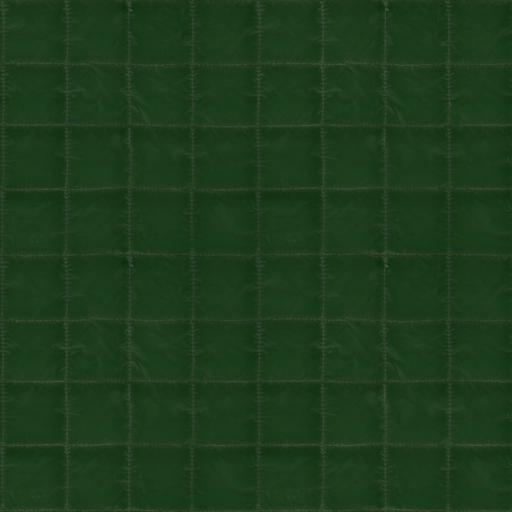
Tags: fabric green polyester substance vest